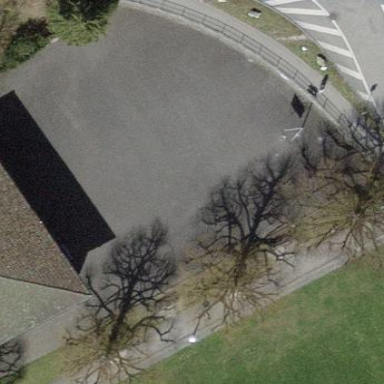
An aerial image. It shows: Basketball court with asphalt surface.